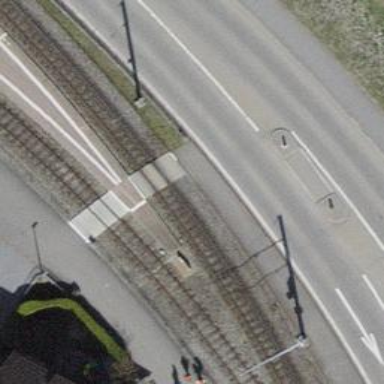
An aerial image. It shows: Railway crossing.